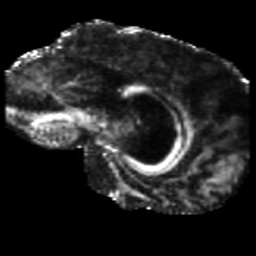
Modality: FA
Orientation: sagittal
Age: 49
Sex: male
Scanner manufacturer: siemens
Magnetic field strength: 3 T
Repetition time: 5.25 s
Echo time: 0.08 s